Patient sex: M
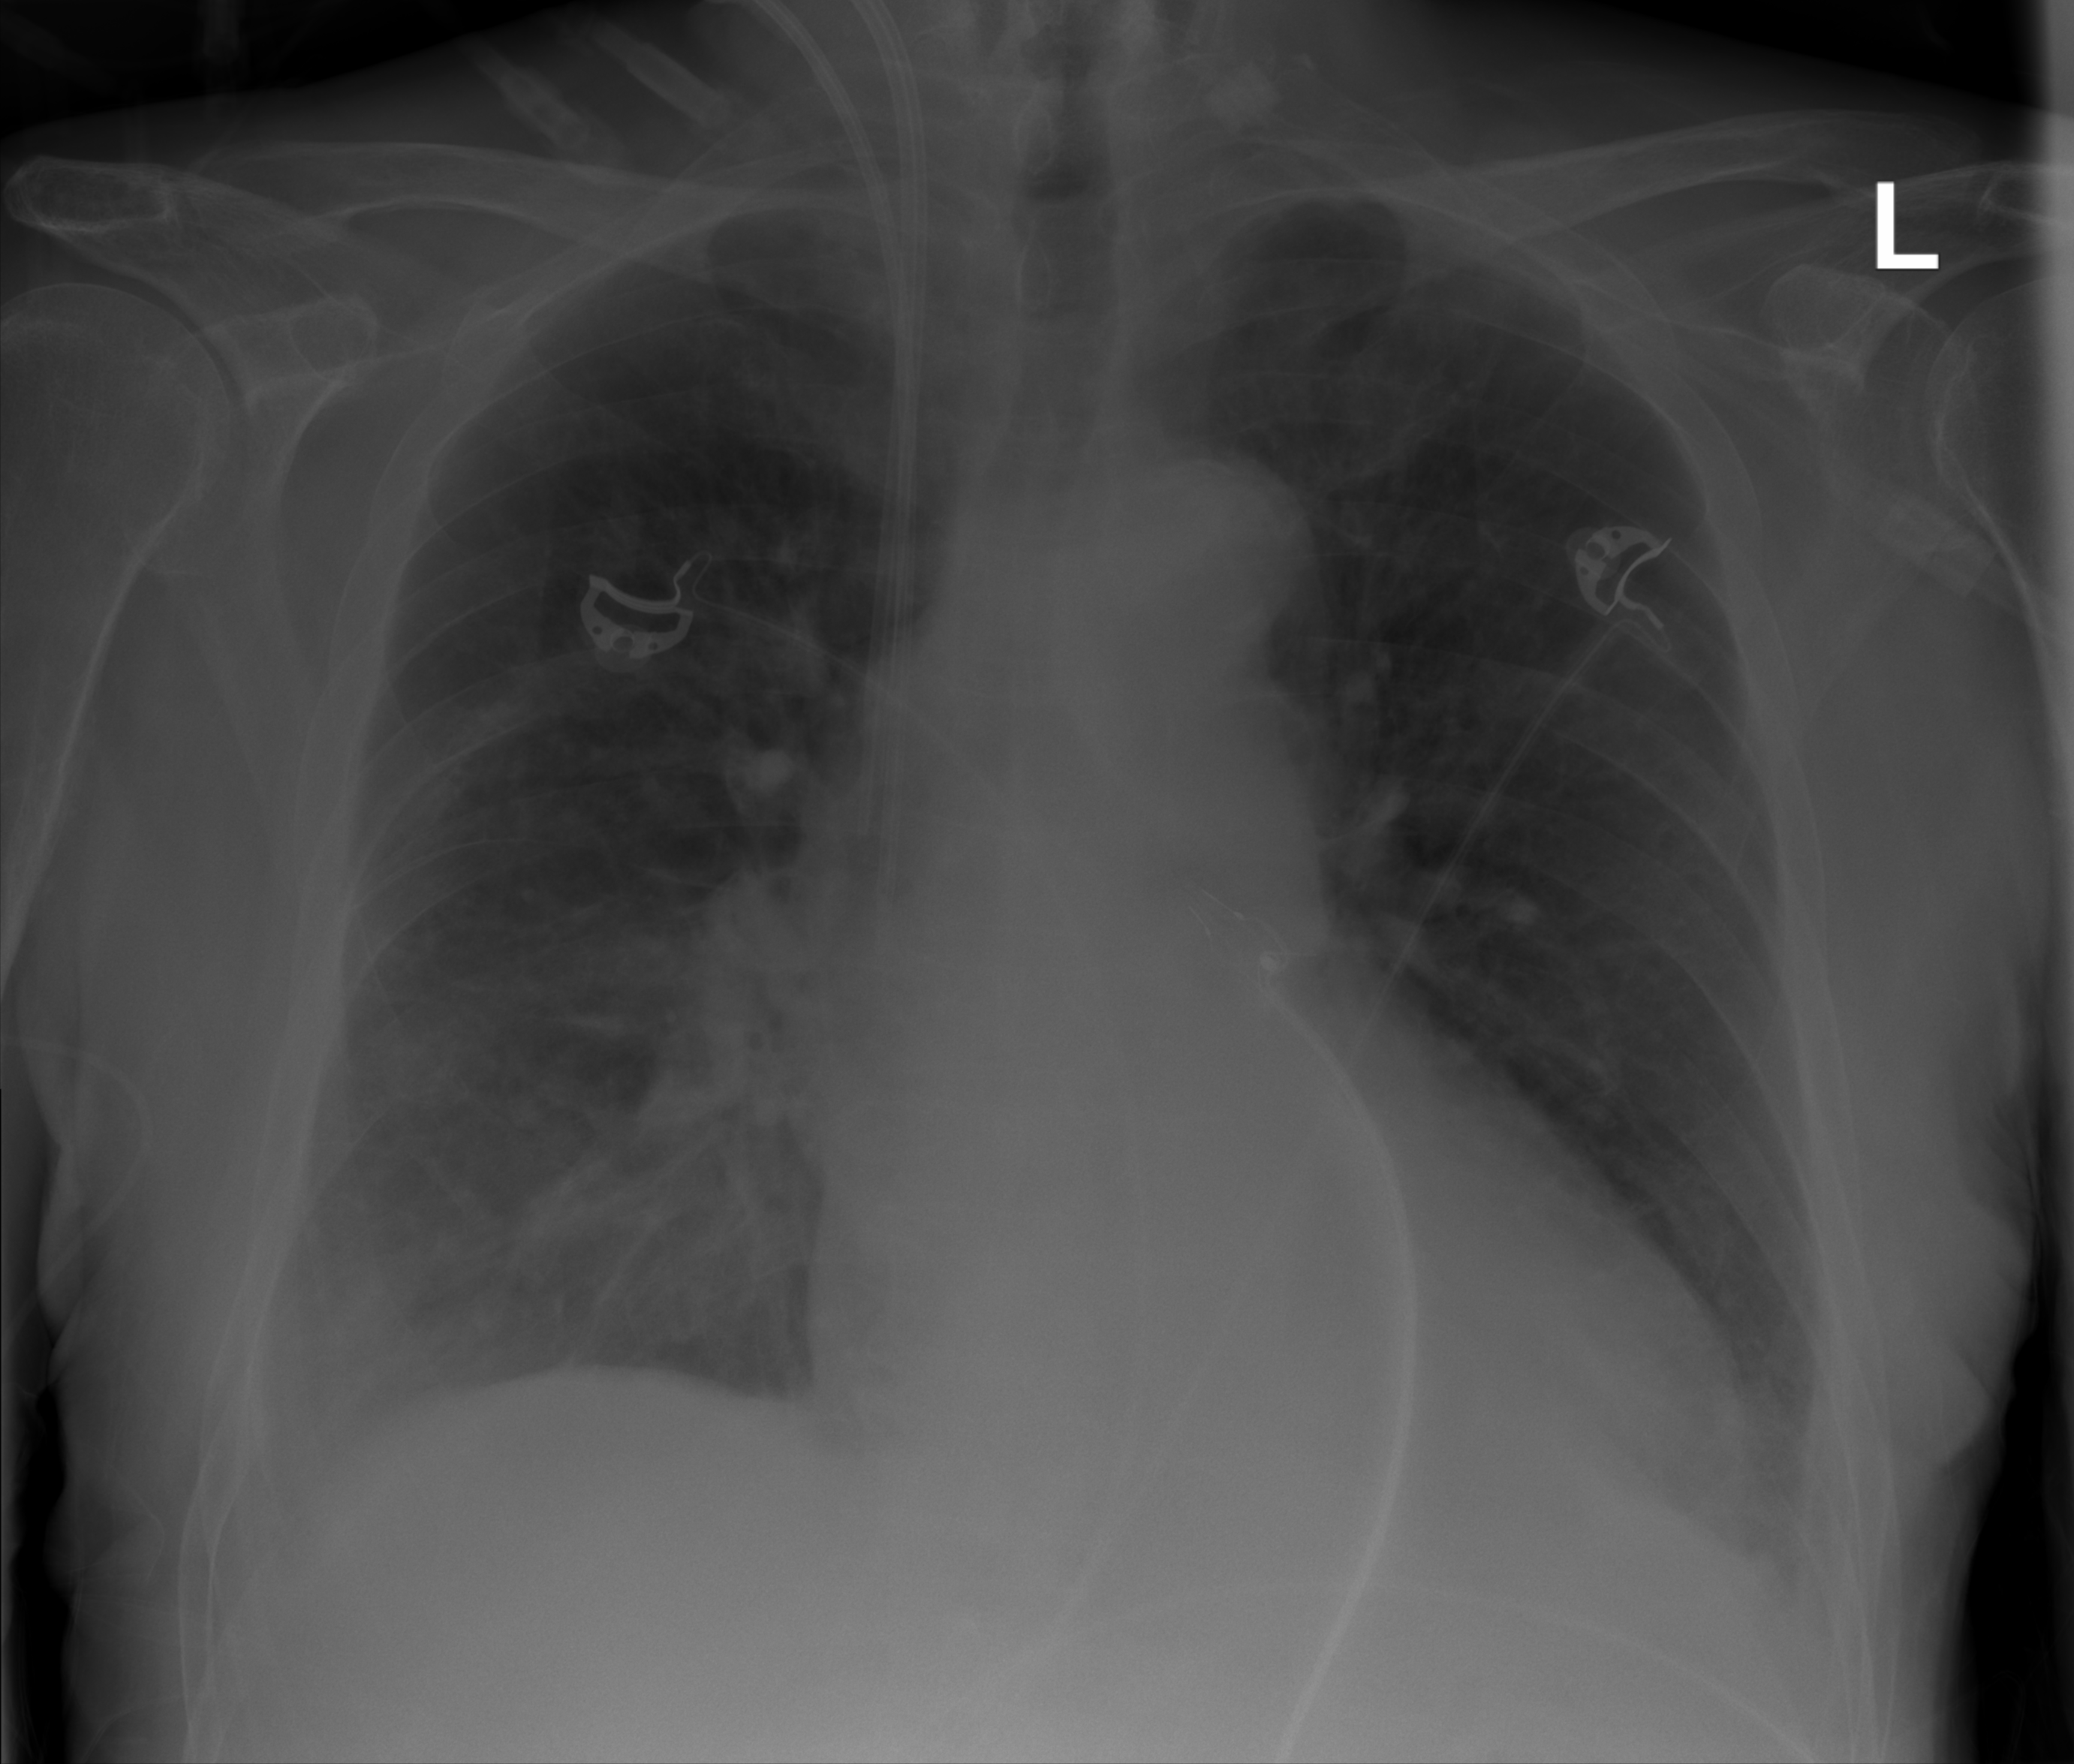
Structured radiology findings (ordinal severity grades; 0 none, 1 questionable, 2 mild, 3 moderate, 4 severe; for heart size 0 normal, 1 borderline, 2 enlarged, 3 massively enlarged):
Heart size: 2
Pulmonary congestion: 0
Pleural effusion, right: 2
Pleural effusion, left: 0
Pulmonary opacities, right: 2
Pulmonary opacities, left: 0
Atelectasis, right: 2
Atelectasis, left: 2